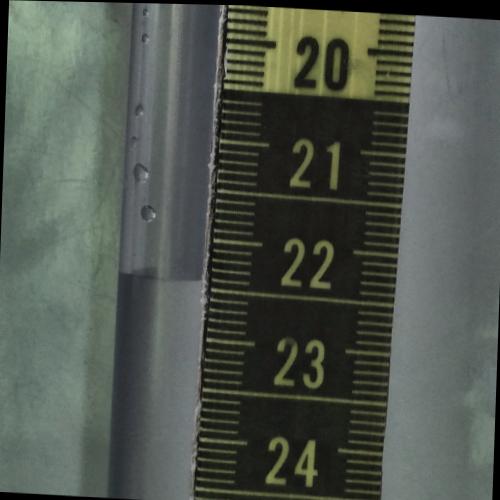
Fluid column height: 22.4 cm